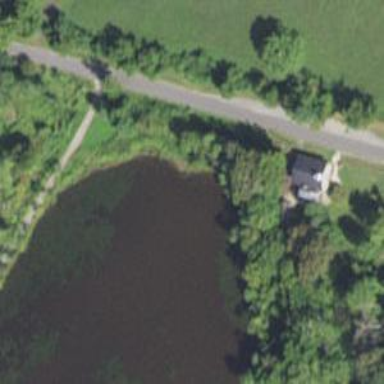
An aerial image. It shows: Driveway.